Question: We're trying to <URL> of our Typo3 site, but whenever I add a new Template Object and select something in "Make this a sub-template of", I get this error:

I'm not very good with typo3, so if anyone could point me in the right direction it would be great. Thanks.
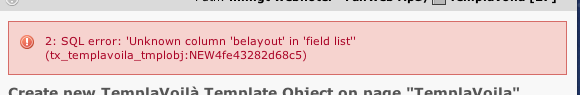
Answer: Go to 'Install Tool' > 'Database Analyser' > 'COMPARE' and mark the checkboxes to add missing fields and tables (you don't need to remove suggested things)
Repeat the operation as long as required, if some field can not be added by COMPARE, you need to include it manually via phpMyAdmin. Most probably in such case you'll need to resolve some conflict.
Next go to Extension Manager, find the 'TemplaVoila' ext and search for 'Update' button, to make sure that the config is saved correctly to the file.